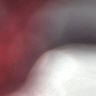
Metastatic tissue present: no